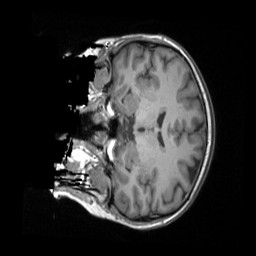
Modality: T1w
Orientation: coronal
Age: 50
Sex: female
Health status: ill
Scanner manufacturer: siemens
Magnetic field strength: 3 T
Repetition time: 1.9 s
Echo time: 0.00247 s